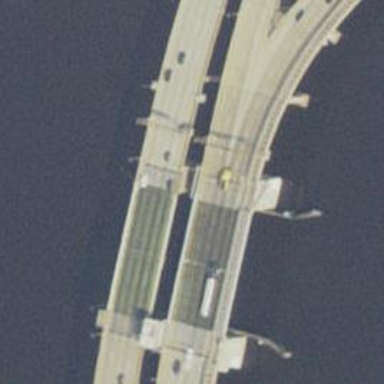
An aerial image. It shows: Bascule movable bridge on motorway with separate sidewalk.